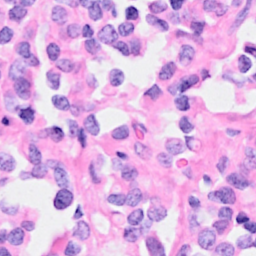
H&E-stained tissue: Breast